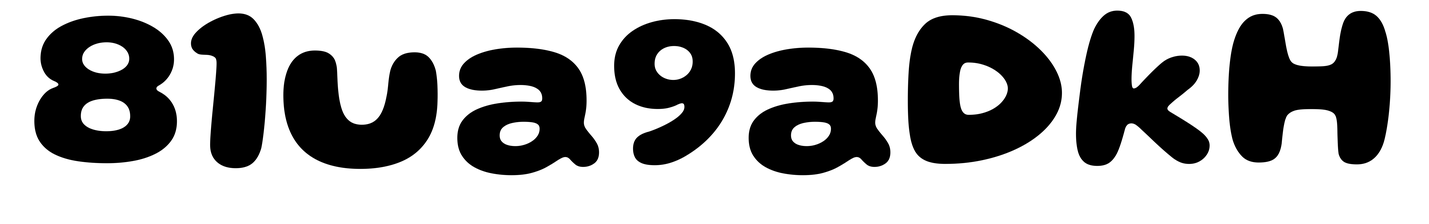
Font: Gluten_Bold